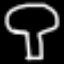
Label: mushroom